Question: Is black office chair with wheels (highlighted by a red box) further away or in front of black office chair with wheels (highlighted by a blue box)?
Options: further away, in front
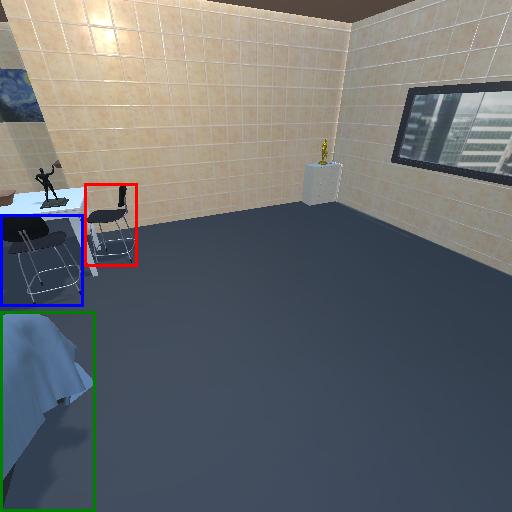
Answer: further away